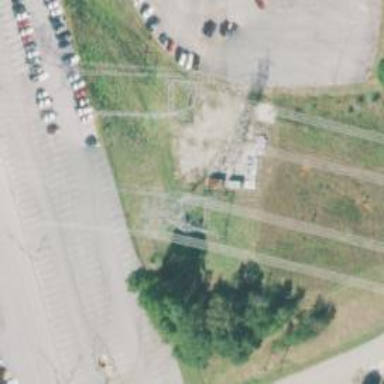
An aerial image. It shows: Lattice structure tower.